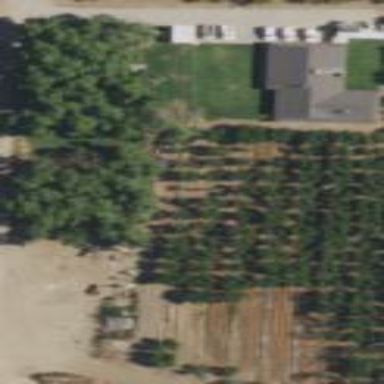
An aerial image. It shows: Farmyard area.